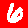
Digit: 6